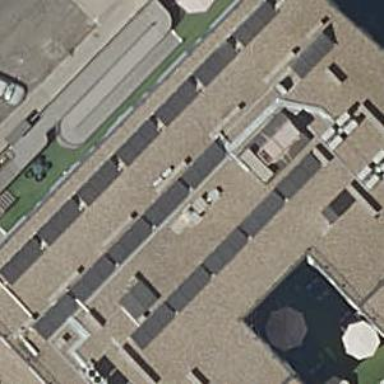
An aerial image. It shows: Dormitory building.